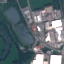
Land use / land cover: Industrial